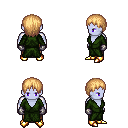
a pixel art fantasy rpg character, male body template, dark elf, purple skin, green robe, robe skirt, light blonde plain hairstyle, metal gloves, gold boots, four views (front, back, left, right), 2x2 character sprite sheet, small pixel art, hard edges, no anti-aliasing